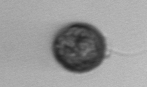
Label: Dinophyceae